【题型】填空题　【知识点】函数　【难度】medium
已知 $f(x) = \left|\sin\left(x + \frac{\pi}{3}\right)\right|$，若方程 $f(x) = a$ 在 $\left[0, \frac{5\pi}{3}\right]$ 上只有 4 个不同实根 $x_1, x_2, x_3, x_4$ ($x_1 < x_2 < x_3 < x_4$)，则 $a(x_1 + 2x_2 + 2x_3 + x_4)$ 的取值范围为\_\_\_\_\_\_\_\_。
【解答】
\noindent \textcolor{red}{【答案】 $\left[2\sqrt{3}\pi, 4\pi\right)$}

\vspace{1em}

\noindent \textcolor{red}{【分析】 由 $f(x) = \left|\sin\left(x + \frac{\pi}{3}\right)\right|$ 在 $\left[0, \frac{5\pi}{3}\right]$ 的图象，结合已知可求出 $a$ 的取值范围，借助正弦函数的对称性可得 $x_1 + 2x_2 + 2x_3 + x_4 = 4\pi$，计算即可得出结果。}

\vspace{1em}

\noindent \textcolor{red}{【详解】 $f(x) = \left|\sin\left(x + \frac{\pi}{3}\right)\right|$ 在 $\left[0, \frac{5\pi}{3}\right]$ 的图象如图所示：}

\noindent 当 $x=0$ 时，$y=\frac{\sqrt{3}}{2}$，当 $x+\frac{\pi}{3}=\frac{\pi}{2}$ 时，即 $x=\frac{\pi}{6}$ 时，$y_{\max}=1$，

\vspace{1em}

\noindent 因为方程 $f(x)=a$ 在 $\left[0, \frac{5\pi}{3}\right]$ 上只有 4 个不同实根，所以 $a \in \left[\frac{\sqrt{3}}{2}, 1\right)$，

\vspace{1em}

\noindent 由三角函数性质可知当 $x+\frac{\pi}{3}=\pi$，即 $x=\frac{2\pi}{3}$ 时，$f(x)=\left|\sin\left(x+\frac{\pi}{3}\right)\right|$ 关于 $x=\frac{2\pi}{3}$ 对称。

\vspace{1em}

\noindent 因为 $x_1, x_2, x_3, x_4$ ($x_1 < x_2 < x_3 < x_4$)，

\vspace{1em}

\noindent 所以 $\frac{x_1+x_4}{2} = \frac{2\pi}{3}, \frac{x_2+x_3}{2} = \frac{2\pi}{3}$，即 $x_1 + 2x_2 + 2x_3 + x_4 = \frac{4\pi}{3} + \frac{8\pi}{3} = 4\pi$。

\vspace{1em}

\noindent 所以 $a(x_1 + 2x_2 + 2x_3 + x_4) \in \left[2\sqrt{3}\pi, 4\pi\right)$。

\vspace{1em}

\noindent 故答案为：$\left[2\sqrt{3}\pi, 4\pi\right)$。

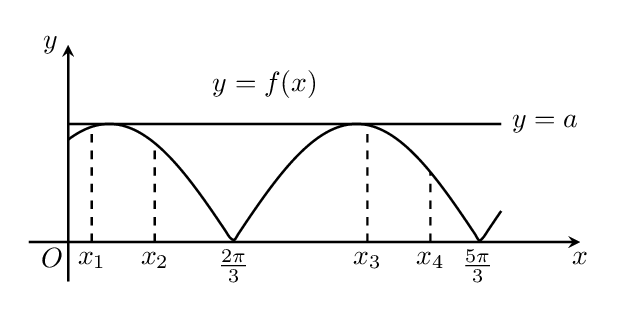